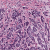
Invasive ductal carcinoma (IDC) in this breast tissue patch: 1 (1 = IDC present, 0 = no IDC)